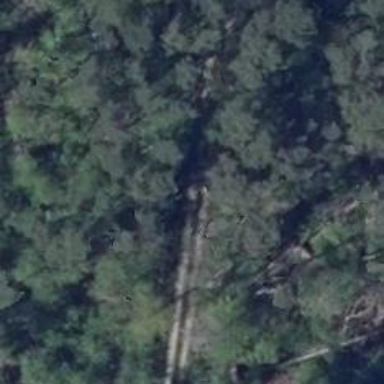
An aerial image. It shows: Track with grade5 tracktype.